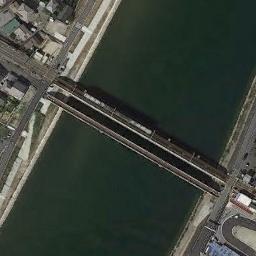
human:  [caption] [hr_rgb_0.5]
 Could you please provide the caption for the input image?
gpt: Two parallel bridges connect the land on both sides of the turquoise water, With many buildings and roads on the land .

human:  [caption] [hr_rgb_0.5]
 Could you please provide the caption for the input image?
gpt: A bridge is over the river with some buildings beside .

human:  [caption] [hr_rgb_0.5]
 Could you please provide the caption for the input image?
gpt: The water under the bridge is green .

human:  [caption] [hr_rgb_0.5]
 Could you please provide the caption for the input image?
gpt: A bridge built on a dark green river and some buildings on both sides of the river .

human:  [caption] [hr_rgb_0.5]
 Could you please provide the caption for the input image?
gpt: Many buildings are at either end of the bridge .